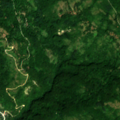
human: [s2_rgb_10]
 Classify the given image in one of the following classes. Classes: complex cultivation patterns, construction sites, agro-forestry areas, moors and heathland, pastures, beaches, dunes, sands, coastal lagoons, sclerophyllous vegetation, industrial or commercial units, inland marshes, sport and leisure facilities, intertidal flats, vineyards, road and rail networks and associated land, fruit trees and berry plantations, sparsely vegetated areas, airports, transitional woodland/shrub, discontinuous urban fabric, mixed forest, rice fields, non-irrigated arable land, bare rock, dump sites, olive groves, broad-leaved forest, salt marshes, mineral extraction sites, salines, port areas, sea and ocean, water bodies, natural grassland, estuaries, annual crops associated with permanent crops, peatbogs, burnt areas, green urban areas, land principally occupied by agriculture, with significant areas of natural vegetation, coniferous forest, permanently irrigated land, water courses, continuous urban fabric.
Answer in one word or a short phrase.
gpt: complex cultivation patterns, land principally occupied by agriculture, with significant areas of natural vegetation, broad-leaved forest